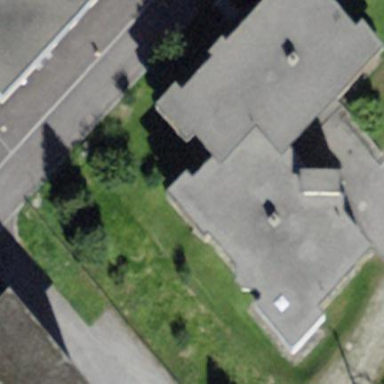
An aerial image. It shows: Flat-roofed apartment building.